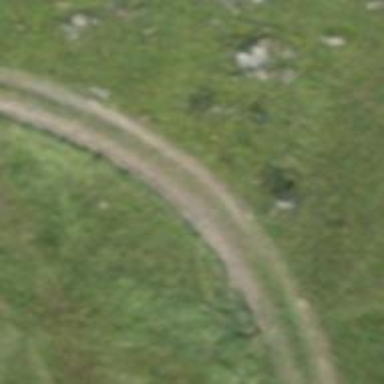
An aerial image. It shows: Track with grade 5 tracktype.